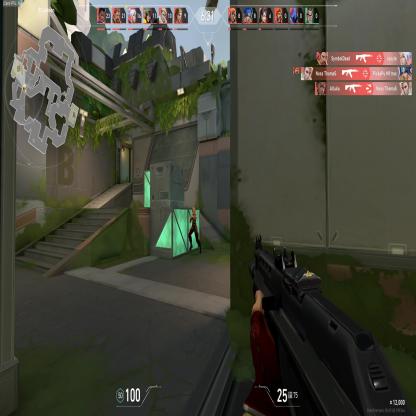
Label: enemy